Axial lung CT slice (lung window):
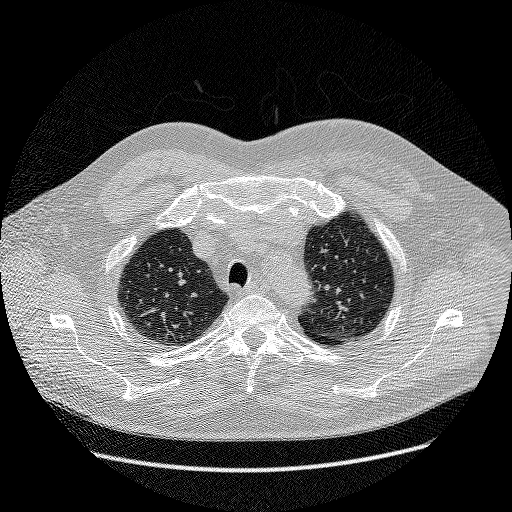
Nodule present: no